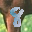
Label: 8